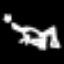
Label: frog